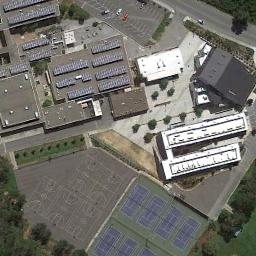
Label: tennis_court